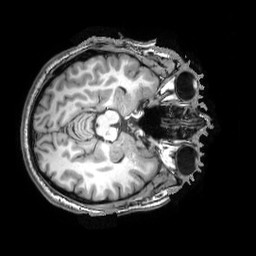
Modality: T1w
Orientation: axial
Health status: healthy
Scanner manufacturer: philips
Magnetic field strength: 3 T
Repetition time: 0.00829 s
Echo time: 0.003824 s